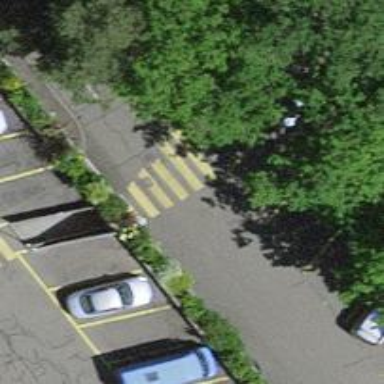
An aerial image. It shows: Road with steps.